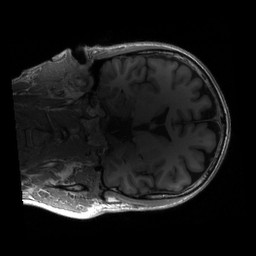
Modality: T1w
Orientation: coronal
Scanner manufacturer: siemens
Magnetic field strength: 3 T
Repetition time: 2.3 s
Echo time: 0.00287 s